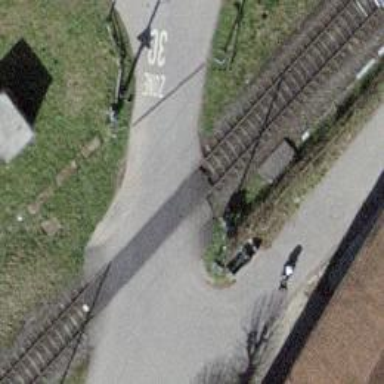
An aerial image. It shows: Level crossing with full barriers and lights.